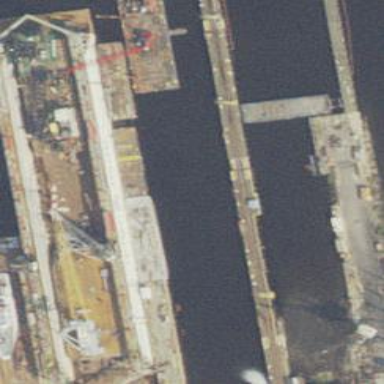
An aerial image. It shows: Ship docked at the waterway.